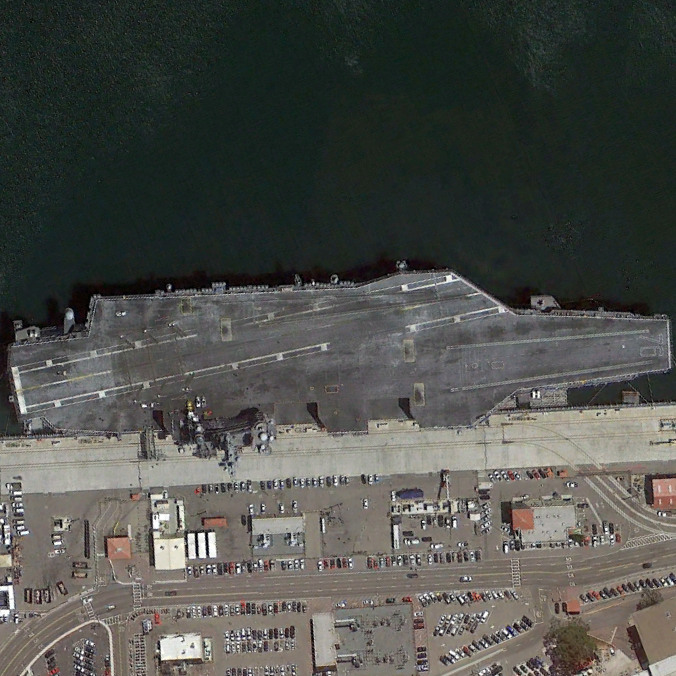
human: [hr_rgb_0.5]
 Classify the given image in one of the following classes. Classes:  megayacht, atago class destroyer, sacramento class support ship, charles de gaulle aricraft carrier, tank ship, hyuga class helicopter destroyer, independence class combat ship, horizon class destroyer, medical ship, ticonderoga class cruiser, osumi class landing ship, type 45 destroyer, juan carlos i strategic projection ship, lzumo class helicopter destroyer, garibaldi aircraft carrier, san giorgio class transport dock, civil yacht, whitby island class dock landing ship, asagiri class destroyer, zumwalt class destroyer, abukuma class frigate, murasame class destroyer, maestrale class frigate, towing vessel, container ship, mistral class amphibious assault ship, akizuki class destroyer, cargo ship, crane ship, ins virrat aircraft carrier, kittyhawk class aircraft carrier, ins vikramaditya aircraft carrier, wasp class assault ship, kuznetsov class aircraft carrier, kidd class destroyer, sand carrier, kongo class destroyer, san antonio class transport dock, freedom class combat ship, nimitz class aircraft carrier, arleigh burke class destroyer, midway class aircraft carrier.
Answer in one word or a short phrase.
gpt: Nimitz class aircraft carrier